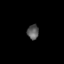
Tissue: lung
Cell type: Epithelial cells
Senescence score: 0.2226
Nuclear area (px): 171
Mean DAPI intensity: 87.924